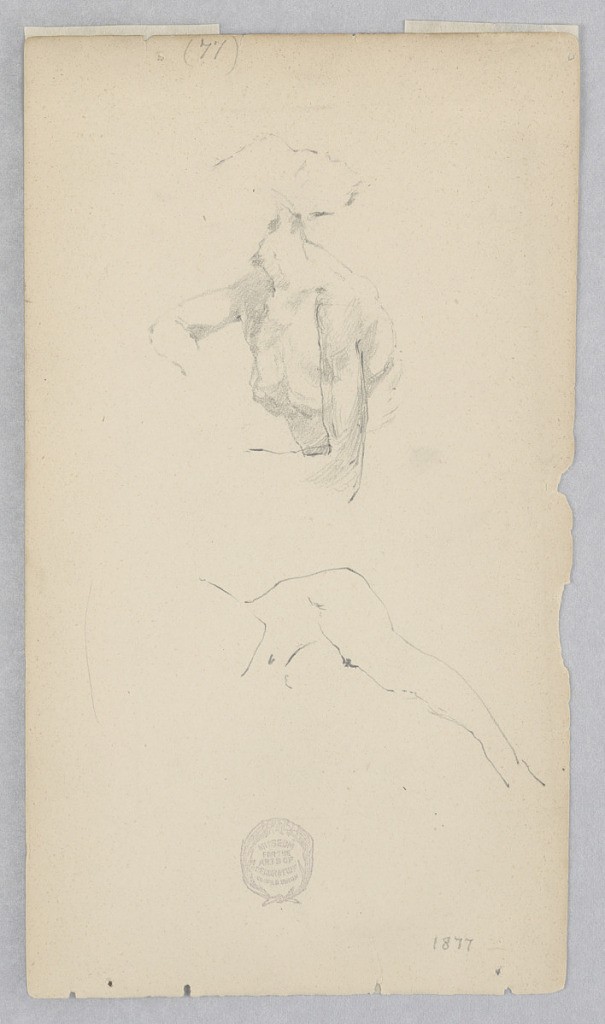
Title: Two Studies after the Nude of a Woman
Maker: Robert Frederick Blum, American, 1857–1903
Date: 1877
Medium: Graphite on wove paper
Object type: Drawing
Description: Two sketches of a female figure. Above: the neck, the thorax and the upper parts of the forearms are shown. Below: a part of the body, reclining.